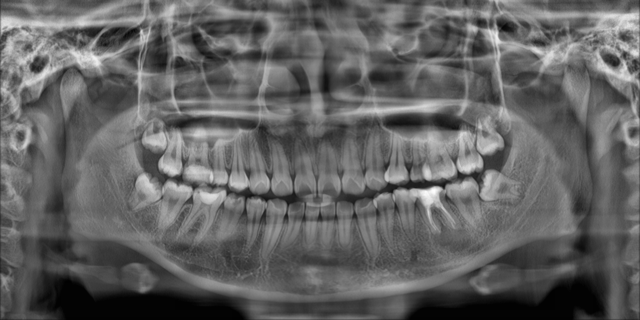
adult